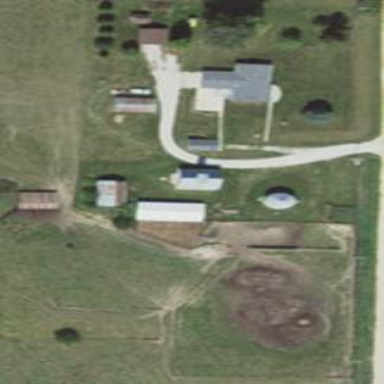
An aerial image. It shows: Farmyard area.